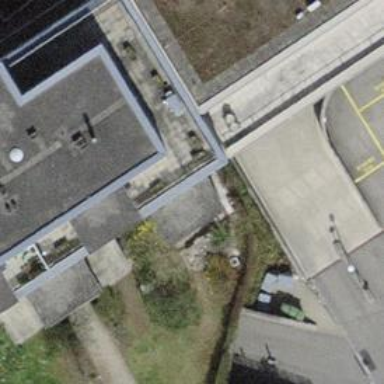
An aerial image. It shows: Parking entrance.